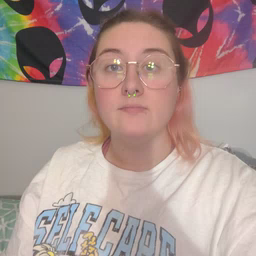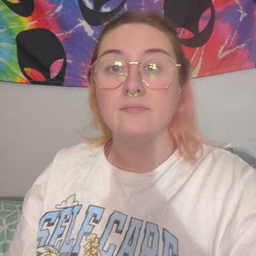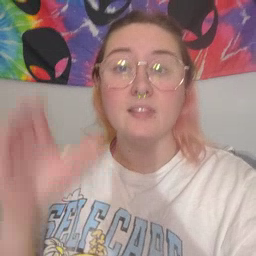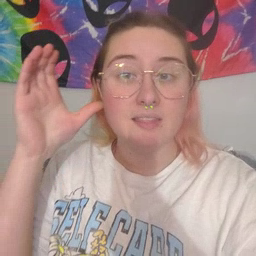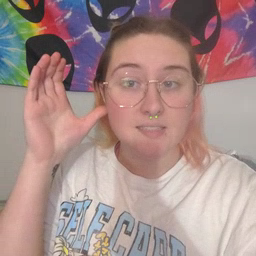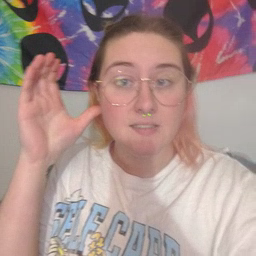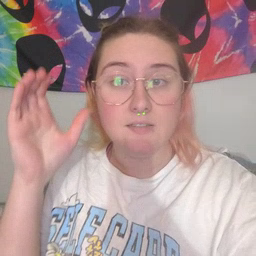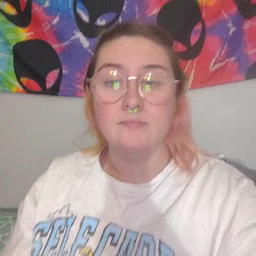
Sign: listen